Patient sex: F
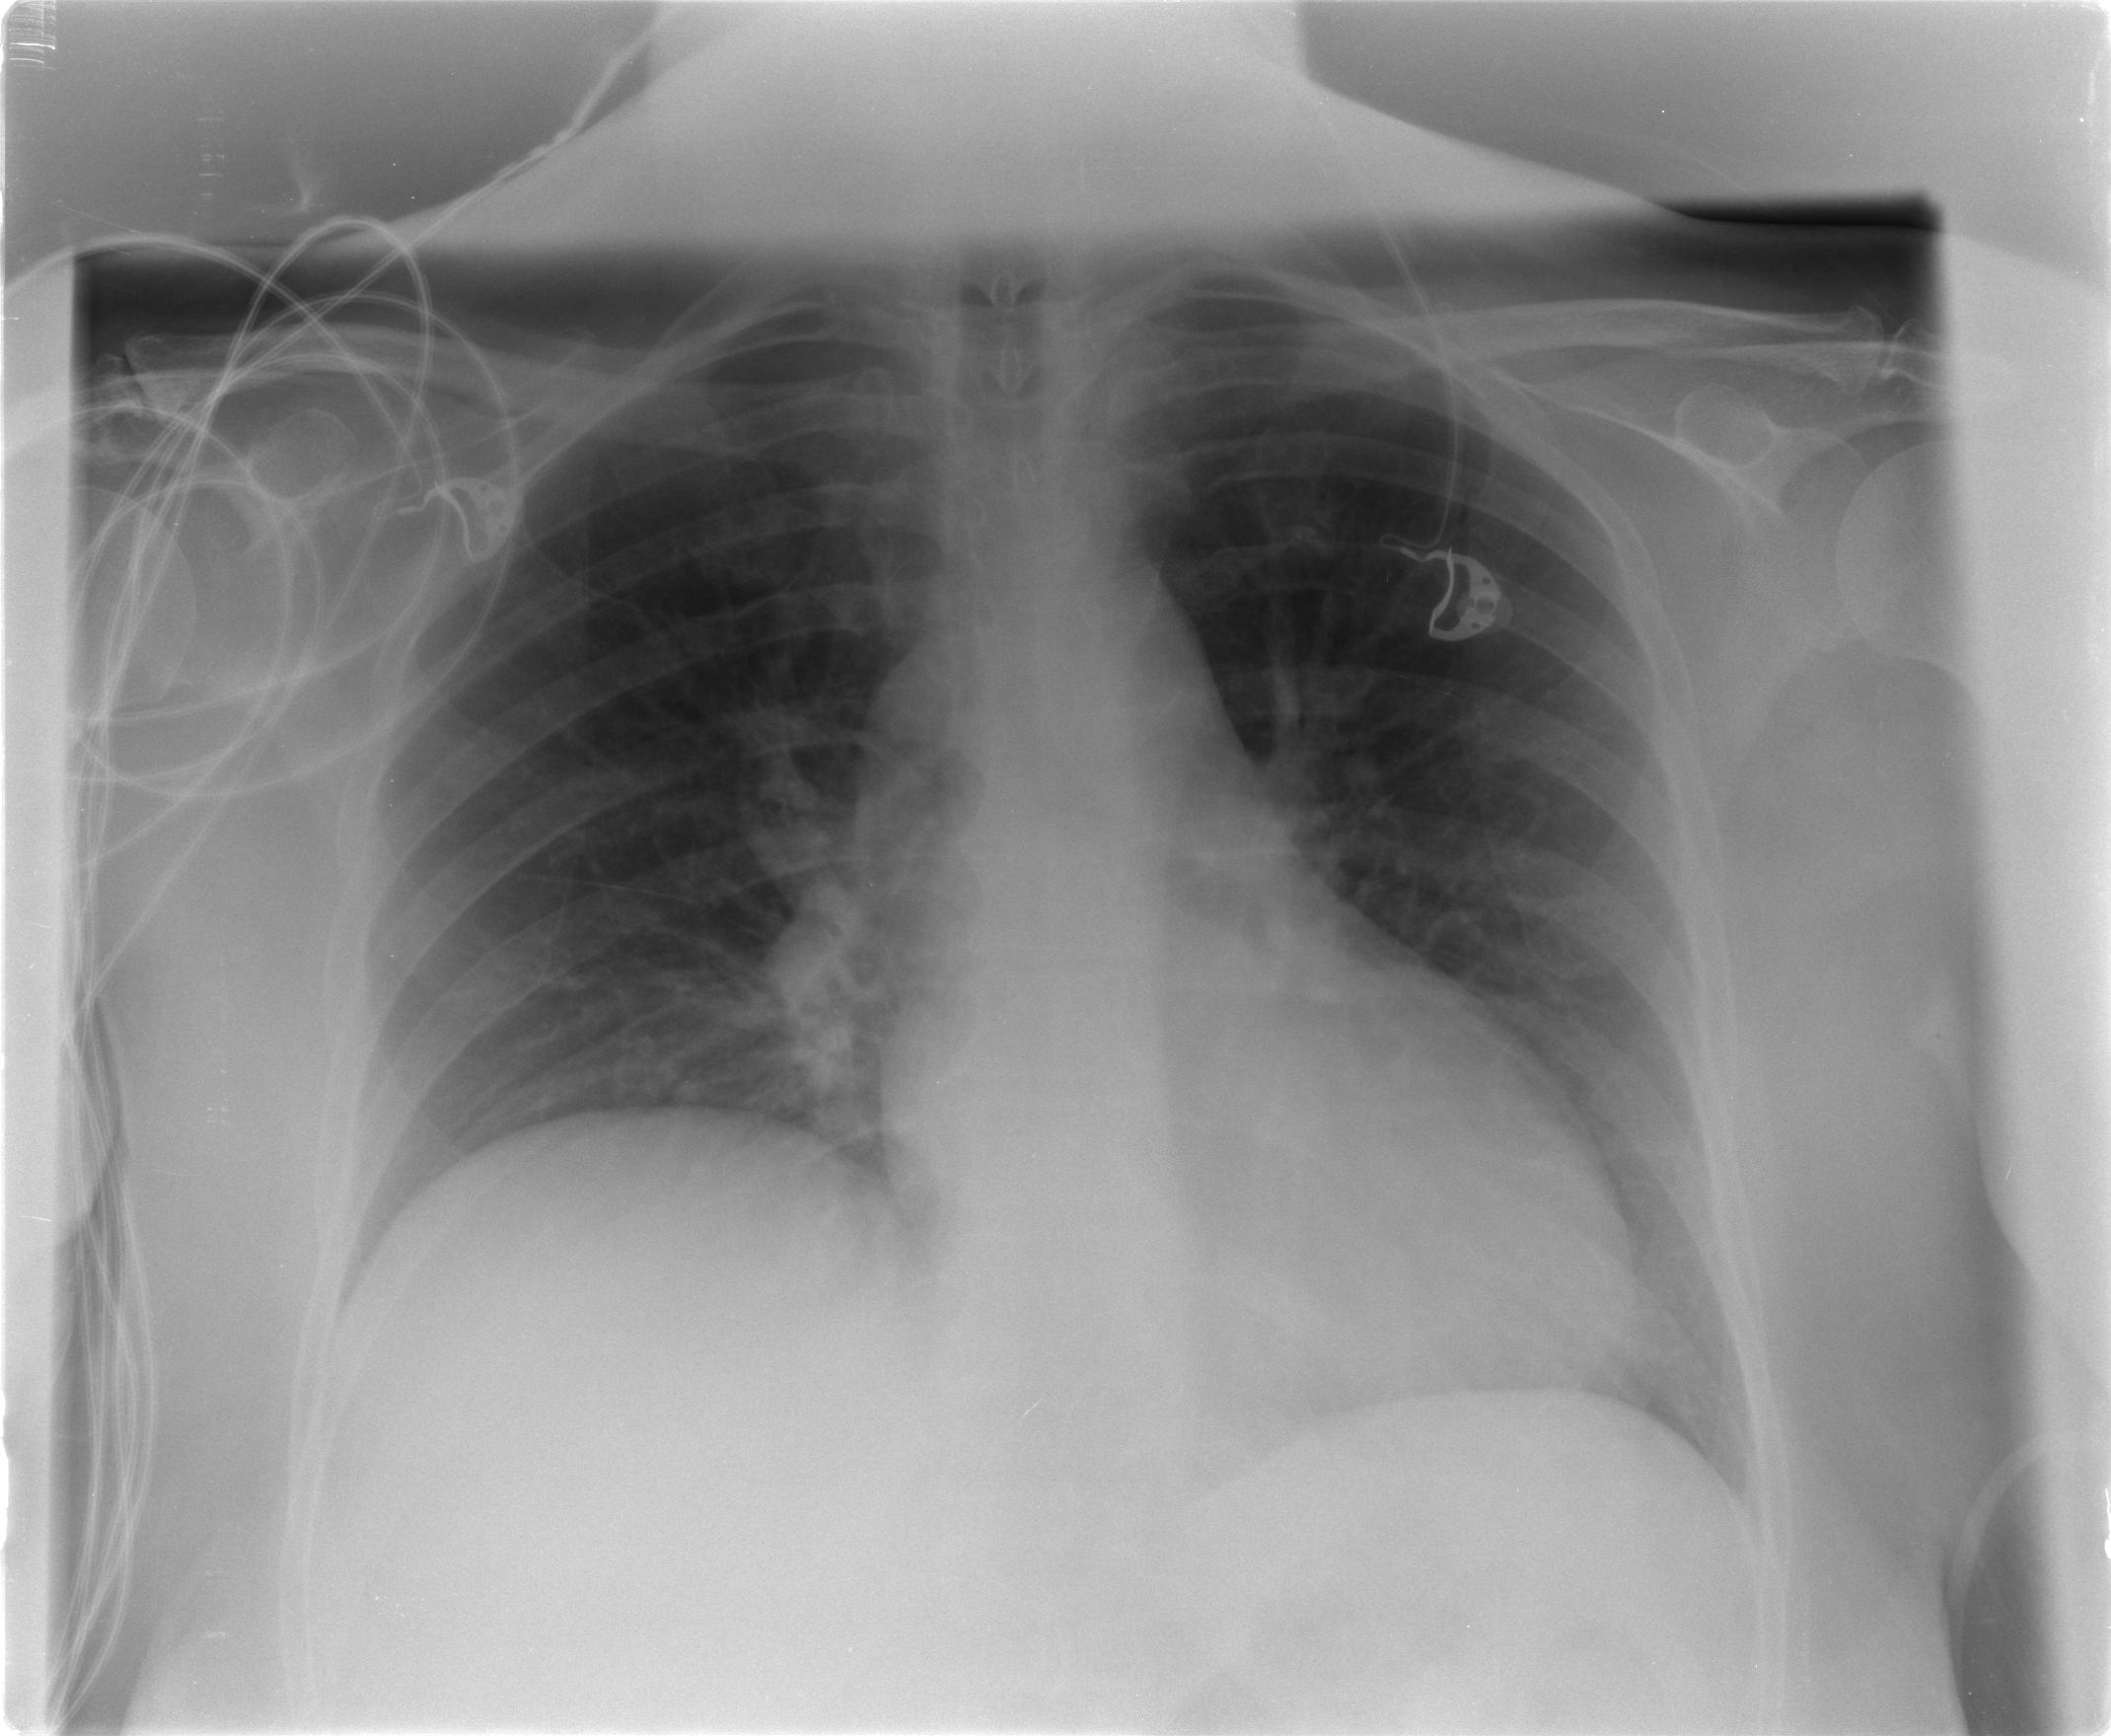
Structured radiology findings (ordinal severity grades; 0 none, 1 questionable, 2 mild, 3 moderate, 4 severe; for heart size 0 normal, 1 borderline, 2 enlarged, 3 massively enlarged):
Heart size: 2
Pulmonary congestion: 2
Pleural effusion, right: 0
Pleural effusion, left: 0
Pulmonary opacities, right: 0
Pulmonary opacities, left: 0
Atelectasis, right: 0
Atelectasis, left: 0